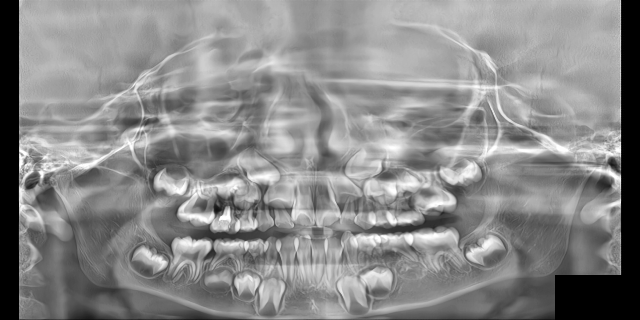
child